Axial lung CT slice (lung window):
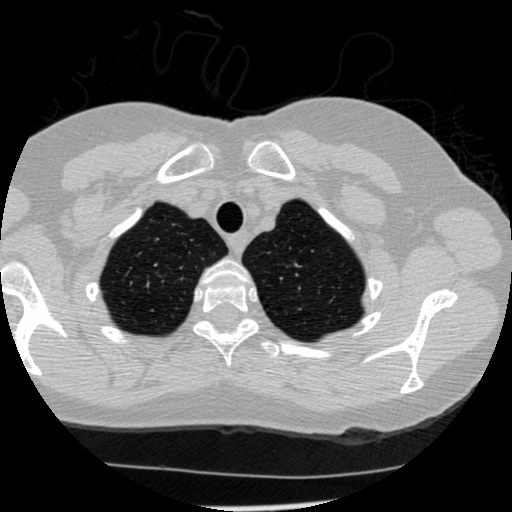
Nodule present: no